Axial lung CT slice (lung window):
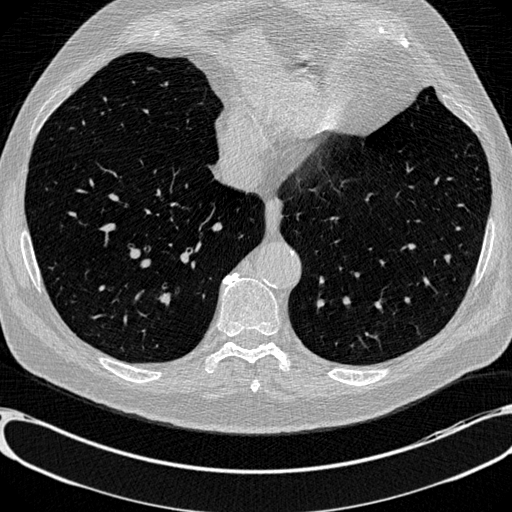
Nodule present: no